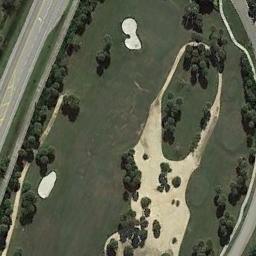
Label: golf_course